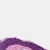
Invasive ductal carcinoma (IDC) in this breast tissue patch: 0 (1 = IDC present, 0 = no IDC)